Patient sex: M
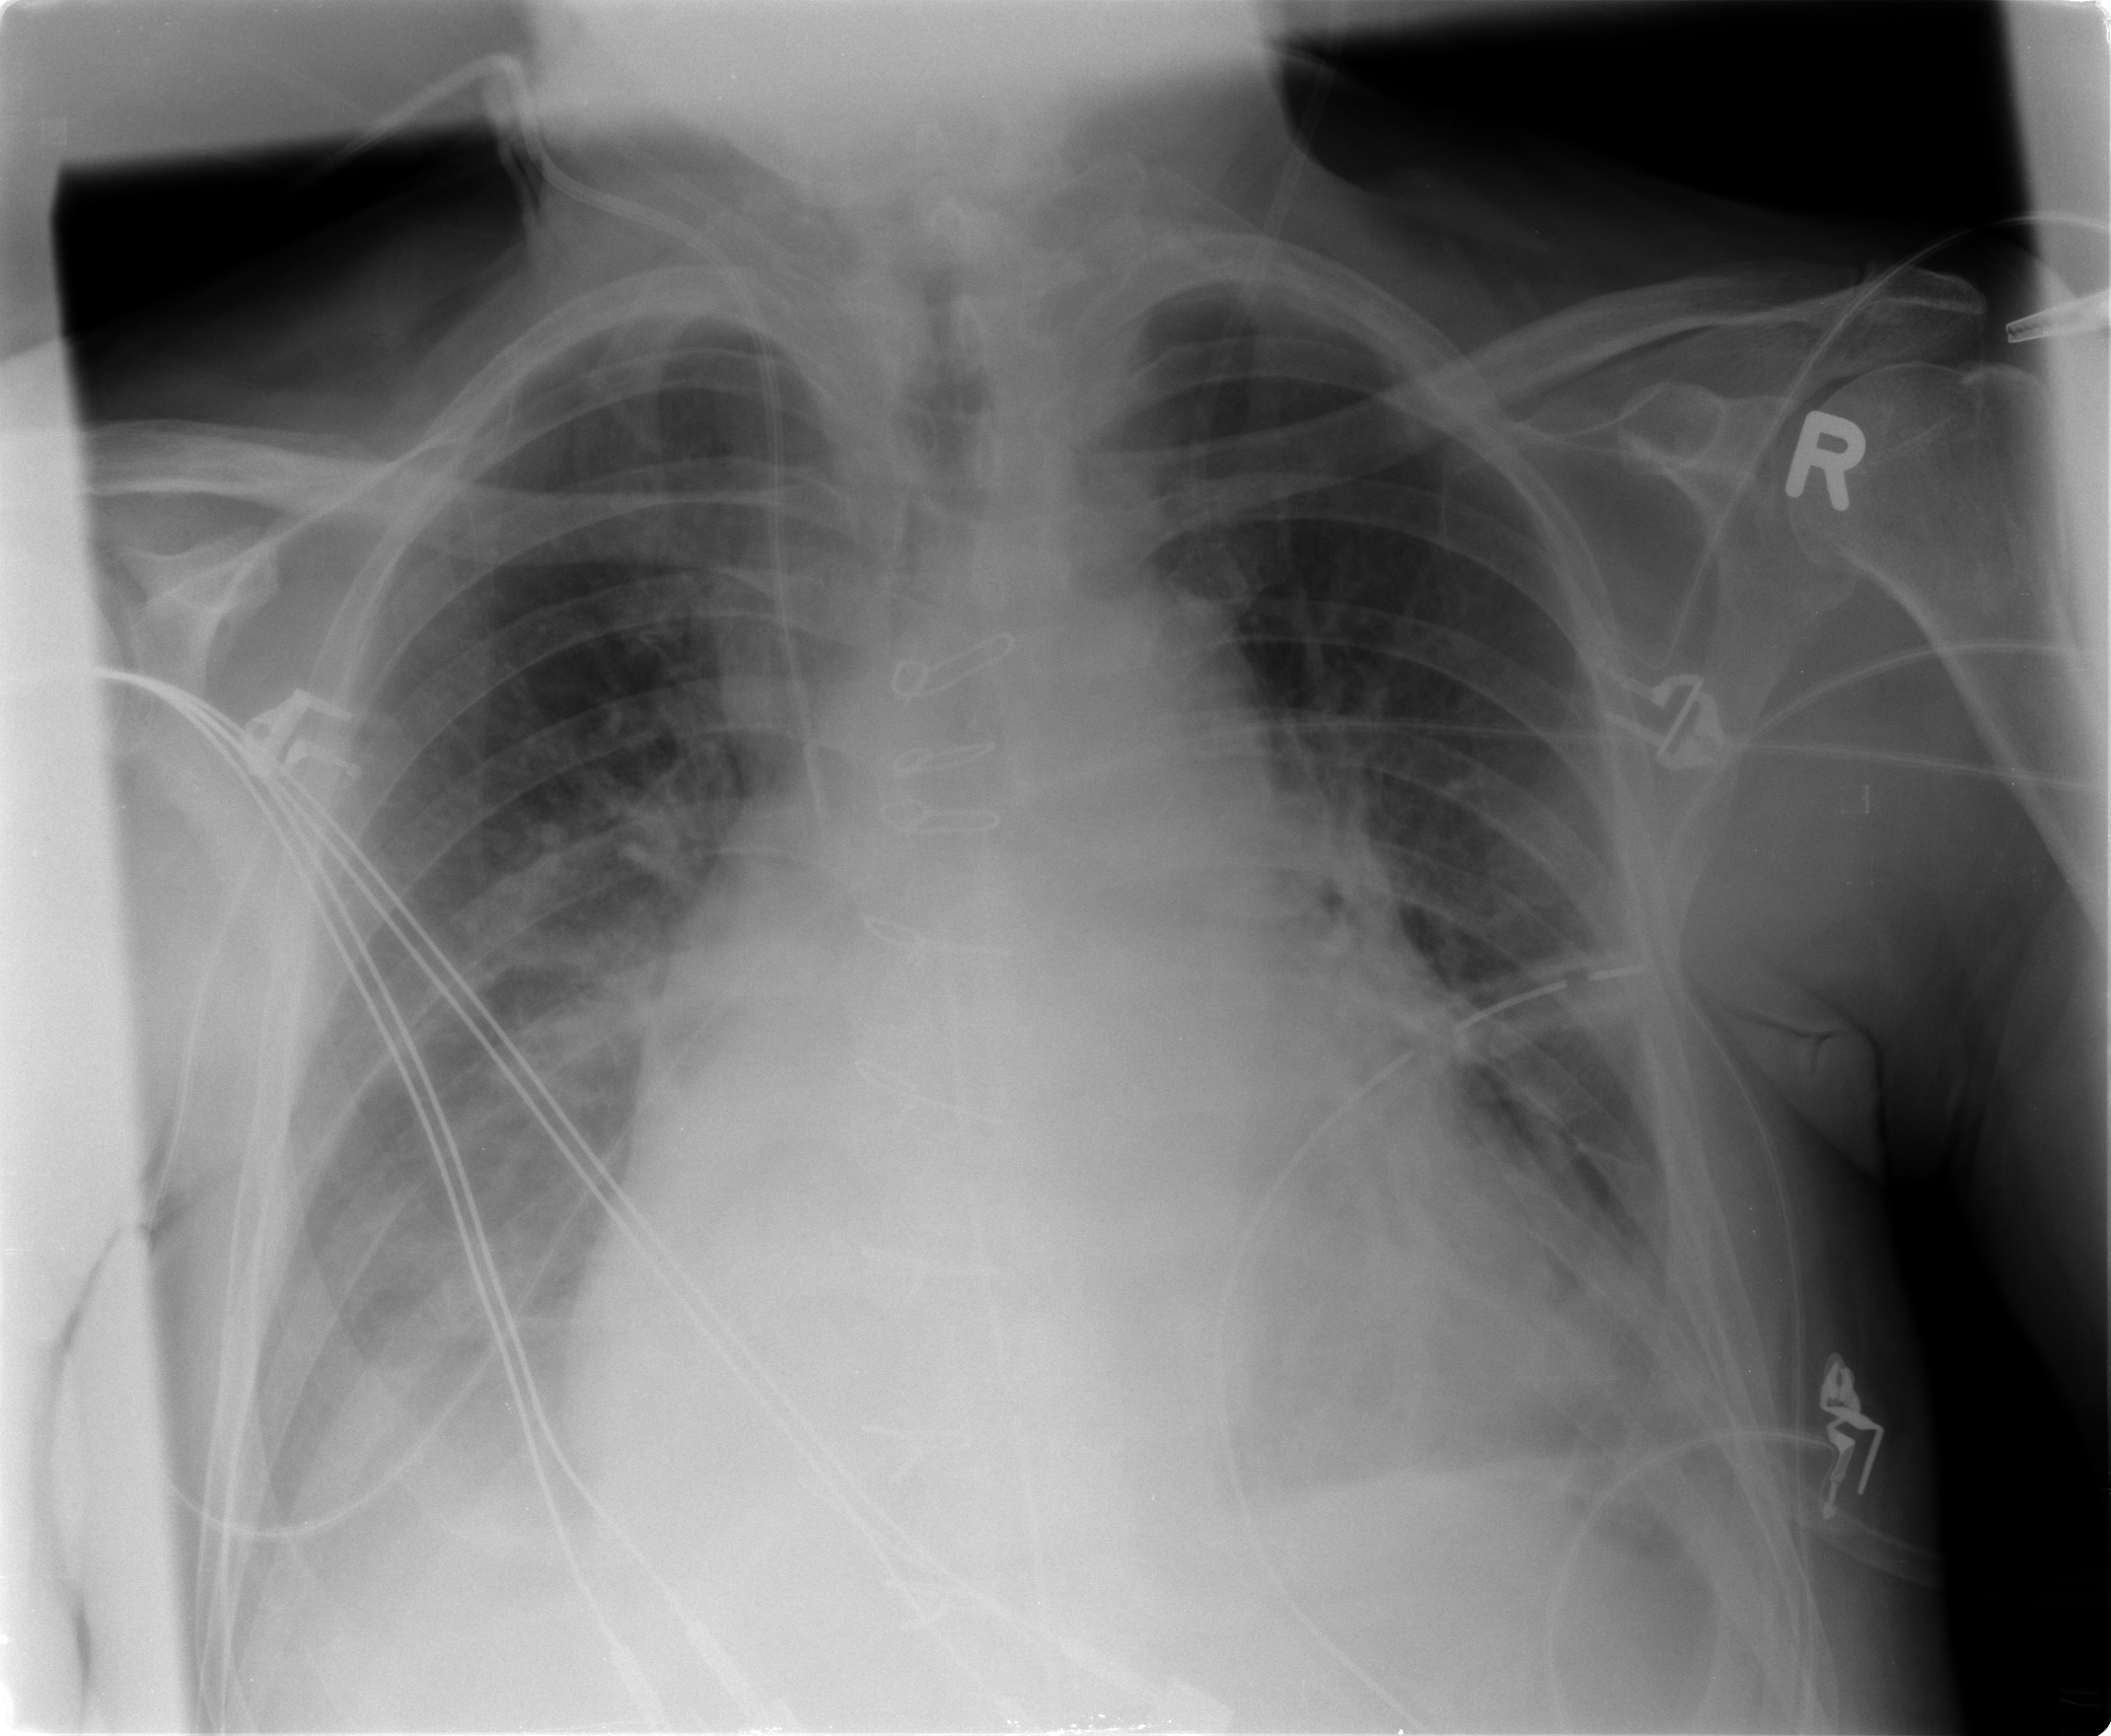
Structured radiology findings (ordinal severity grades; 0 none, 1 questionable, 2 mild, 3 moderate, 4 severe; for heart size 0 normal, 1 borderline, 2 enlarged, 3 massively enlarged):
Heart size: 3
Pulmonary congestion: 3
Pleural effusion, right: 2
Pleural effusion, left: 2
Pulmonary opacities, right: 0
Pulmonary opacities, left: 0
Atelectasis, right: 2
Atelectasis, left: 2